Field crop: maize
Growth stage: 2
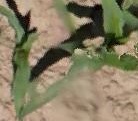
Species: maize